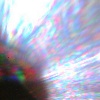
Label: sunburn